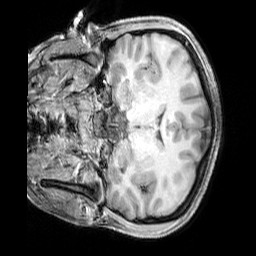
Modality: T1w
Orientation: coronal
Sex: female
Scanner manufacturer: siemens
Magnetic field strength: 3 T
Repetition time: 2.3 s
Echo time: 0.00226 s